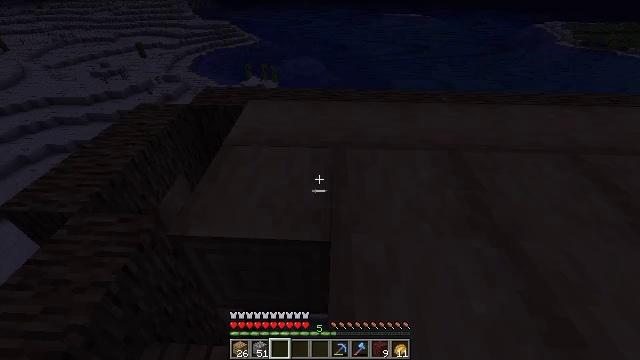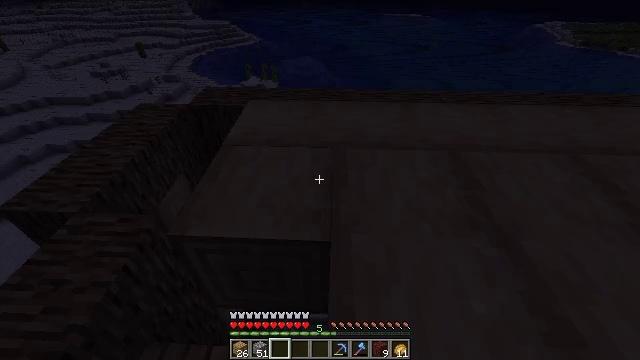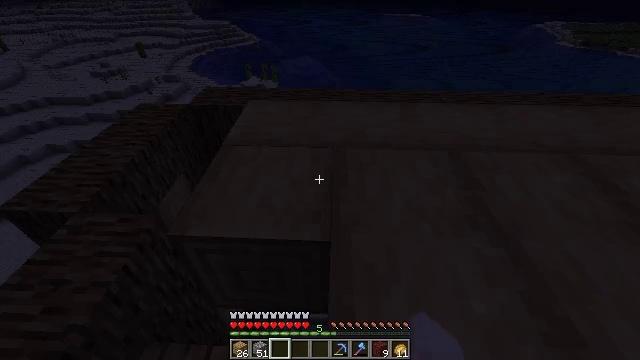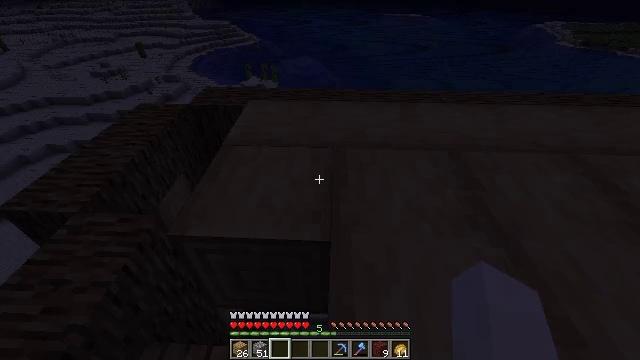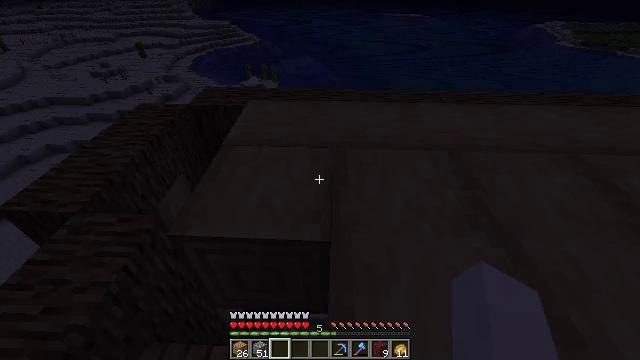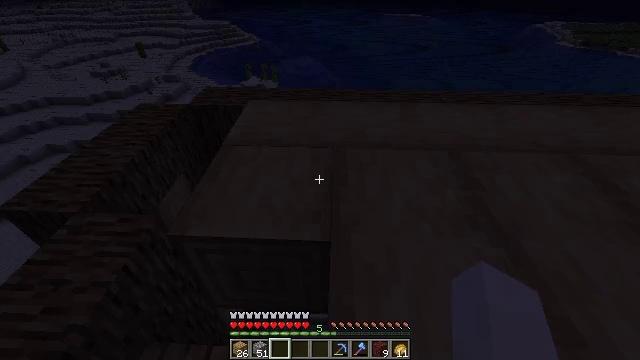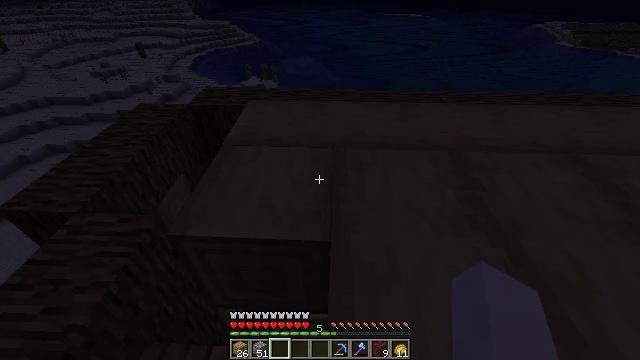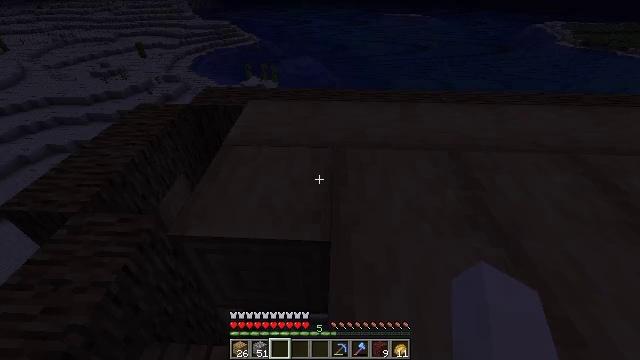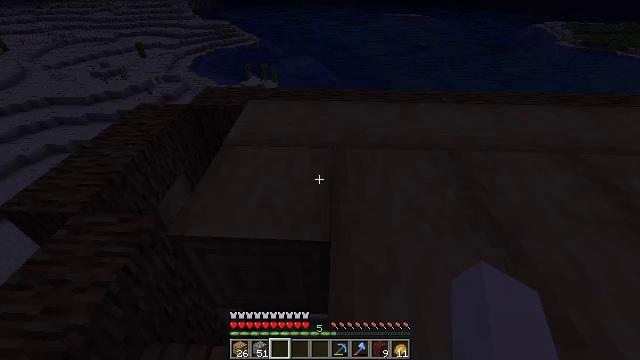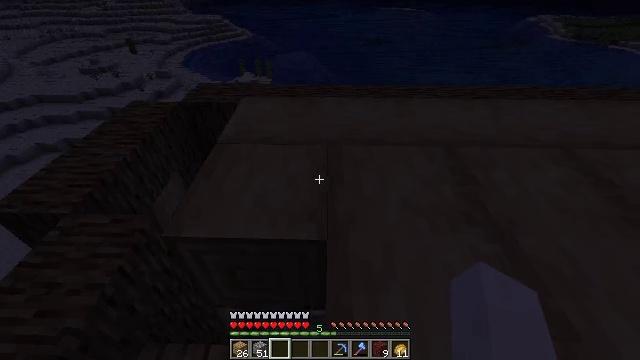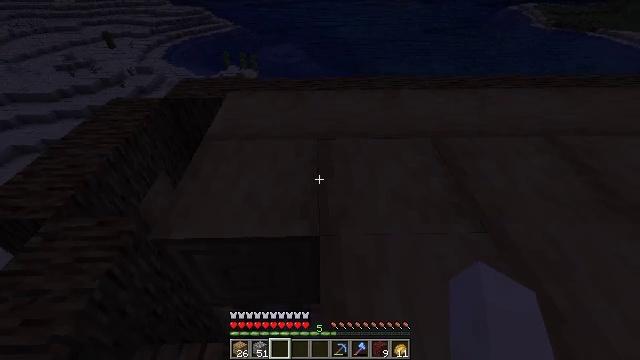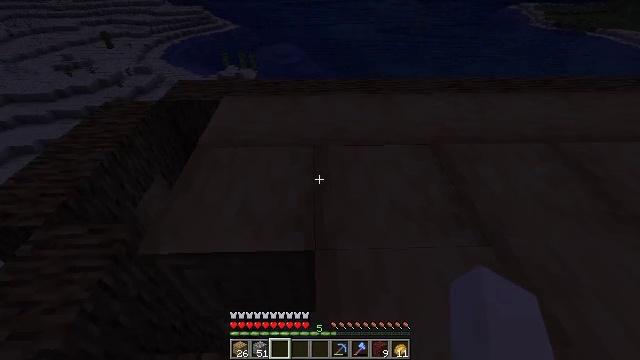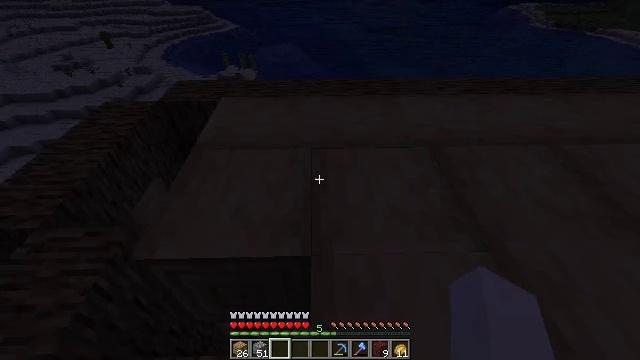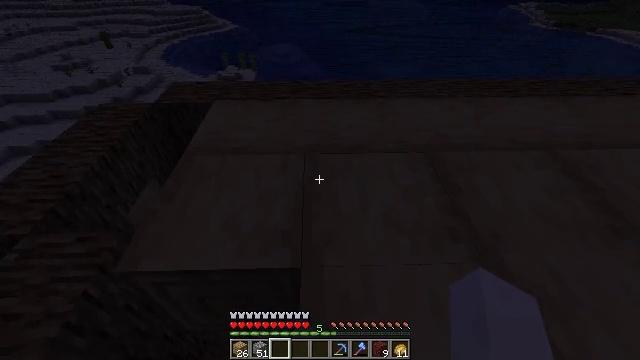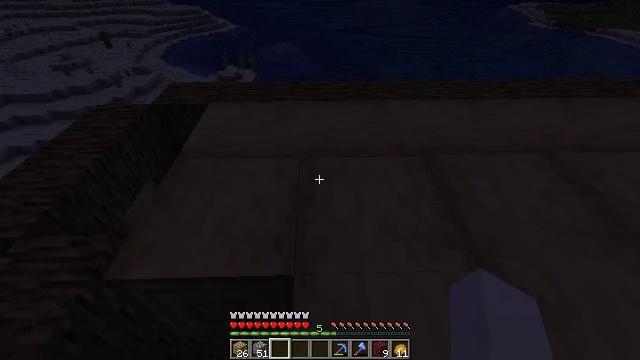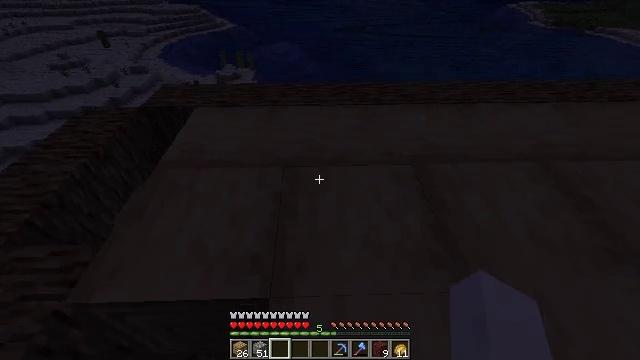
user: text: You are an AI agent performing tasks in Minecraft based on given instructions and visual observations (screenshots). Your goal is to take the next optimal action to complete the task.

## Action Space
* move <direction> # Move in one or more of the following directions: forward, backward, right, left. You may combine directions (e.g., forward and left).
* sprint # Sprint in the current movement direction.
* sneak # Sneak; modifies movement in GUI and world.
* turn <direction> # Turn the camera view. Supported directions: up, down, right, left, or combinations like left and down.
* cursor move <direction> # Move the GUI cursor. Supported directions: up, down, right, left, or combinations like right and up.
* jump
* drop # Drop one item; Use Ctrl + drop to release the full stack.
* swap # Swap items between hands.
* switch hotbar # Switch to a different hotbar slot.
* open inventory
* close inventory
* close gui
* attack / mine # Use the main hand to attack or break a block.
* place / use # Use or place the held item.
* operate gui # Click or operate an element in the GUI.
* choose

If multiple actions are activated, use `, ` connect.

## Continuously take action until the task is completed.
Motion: motion action
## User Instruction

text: Chop down the stripped oak log.
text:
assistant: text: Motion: sneak
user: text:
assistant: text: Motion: sneak
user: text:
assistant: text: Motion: sneak
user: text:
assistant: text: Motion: sneak
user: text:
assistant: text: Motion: sneak
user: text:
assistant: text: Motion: sneak
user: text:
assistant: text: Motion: sneak
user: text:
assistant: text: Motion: sneak
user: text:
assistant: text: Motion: move forward, sneak, turn right
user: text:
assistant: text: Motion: move forward, sneak, turn right and down
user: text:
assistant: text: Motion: move forward and move right, sneak
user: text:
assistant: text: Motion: move forward and move right, sneak
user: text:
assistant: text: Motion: move forward and move right, sneak
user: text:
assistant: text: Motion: move forward and move right, sneak
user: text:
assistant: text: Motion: move forward and move right, sneak
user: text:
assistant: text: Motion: move forward and move right, sneak, turn left and down
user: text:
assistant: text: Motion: move forward and move right, sneak, turn left and down
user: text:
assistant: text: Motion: move forward and move right, sneak
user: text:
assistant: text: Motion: move forward and move right, sneak
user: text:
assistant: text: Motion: move forward and move right, sneak, turn left
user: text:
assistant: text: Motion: move forward and move right, sneak, turn left
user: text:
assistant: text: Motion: move forward and move right, sneak, turn left and down
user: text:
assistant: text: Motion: move forward and move right, sneak, turn left and down
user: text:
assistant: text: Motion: move forward and move right, sneak, turn left
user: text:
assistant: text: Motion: move forward and move right, sneak, turn left and down
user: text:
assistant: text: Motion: move forward and move right, sneak, turn left
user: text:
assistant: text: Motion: move forward and move right, sneak, turn left and up
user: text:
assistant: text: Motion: move forward and move right, sneak, turn left and up
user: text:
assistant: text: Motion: move forward and move right, sneak, turn left
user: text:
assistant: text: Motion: move forward and move right, sneak